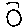
Label: circle